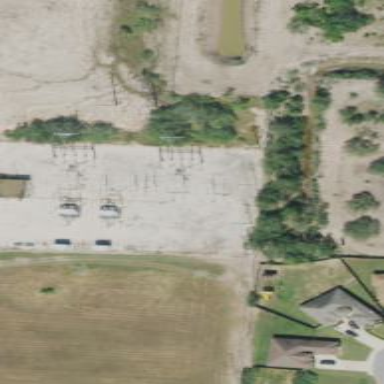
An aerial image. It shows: Industrial power substation enclosed by fence.